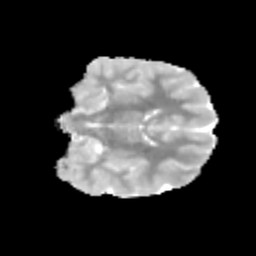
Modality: MD
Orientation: coronal
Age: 10
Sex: female
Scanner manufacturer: siemens
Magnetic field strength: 3 T
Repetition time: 3.8 s
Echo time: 0.07 s